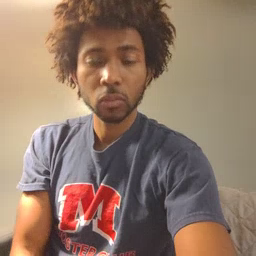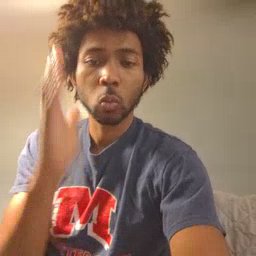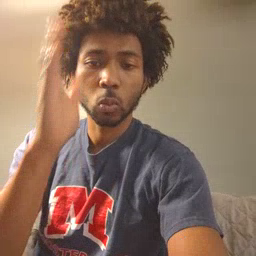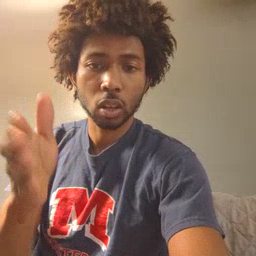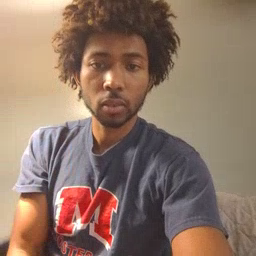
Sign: will